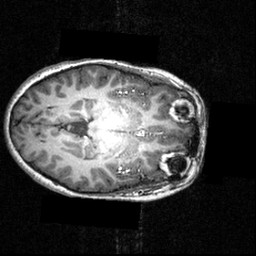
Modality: T1w
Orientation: axial
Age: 12
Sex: female
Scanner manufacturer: siemens
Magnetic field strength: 3.951 T
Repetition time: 1.5 s
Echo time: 0.00335 s